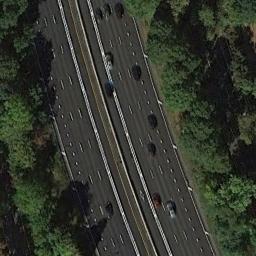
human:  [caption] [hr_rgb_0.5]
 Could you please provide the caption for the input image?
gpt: The freeway goes through the forest with some cars .

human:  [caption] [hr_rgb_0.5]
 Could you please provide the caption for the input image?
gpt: The trees cast their shadows on the highway .

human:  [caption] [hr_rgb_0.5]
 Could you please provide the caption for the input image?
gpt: The freeway with a small bend has many trees on either side of the freeway and some cars are driving on the freeway .

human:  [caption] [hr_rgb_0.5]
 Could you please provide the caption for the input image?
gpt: There are large green forests around the freeway and there are many cars on the freeway .

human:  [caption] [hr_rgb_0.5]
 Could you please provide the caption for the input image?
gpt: There are some green trees beside the freeway .